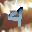
Label: 4